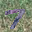
Label: 7